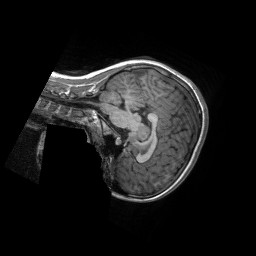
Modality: T1w
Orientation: sagittal
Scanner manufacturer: siemens
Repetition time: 2.3 s
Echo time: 0.00229 s